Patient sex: F
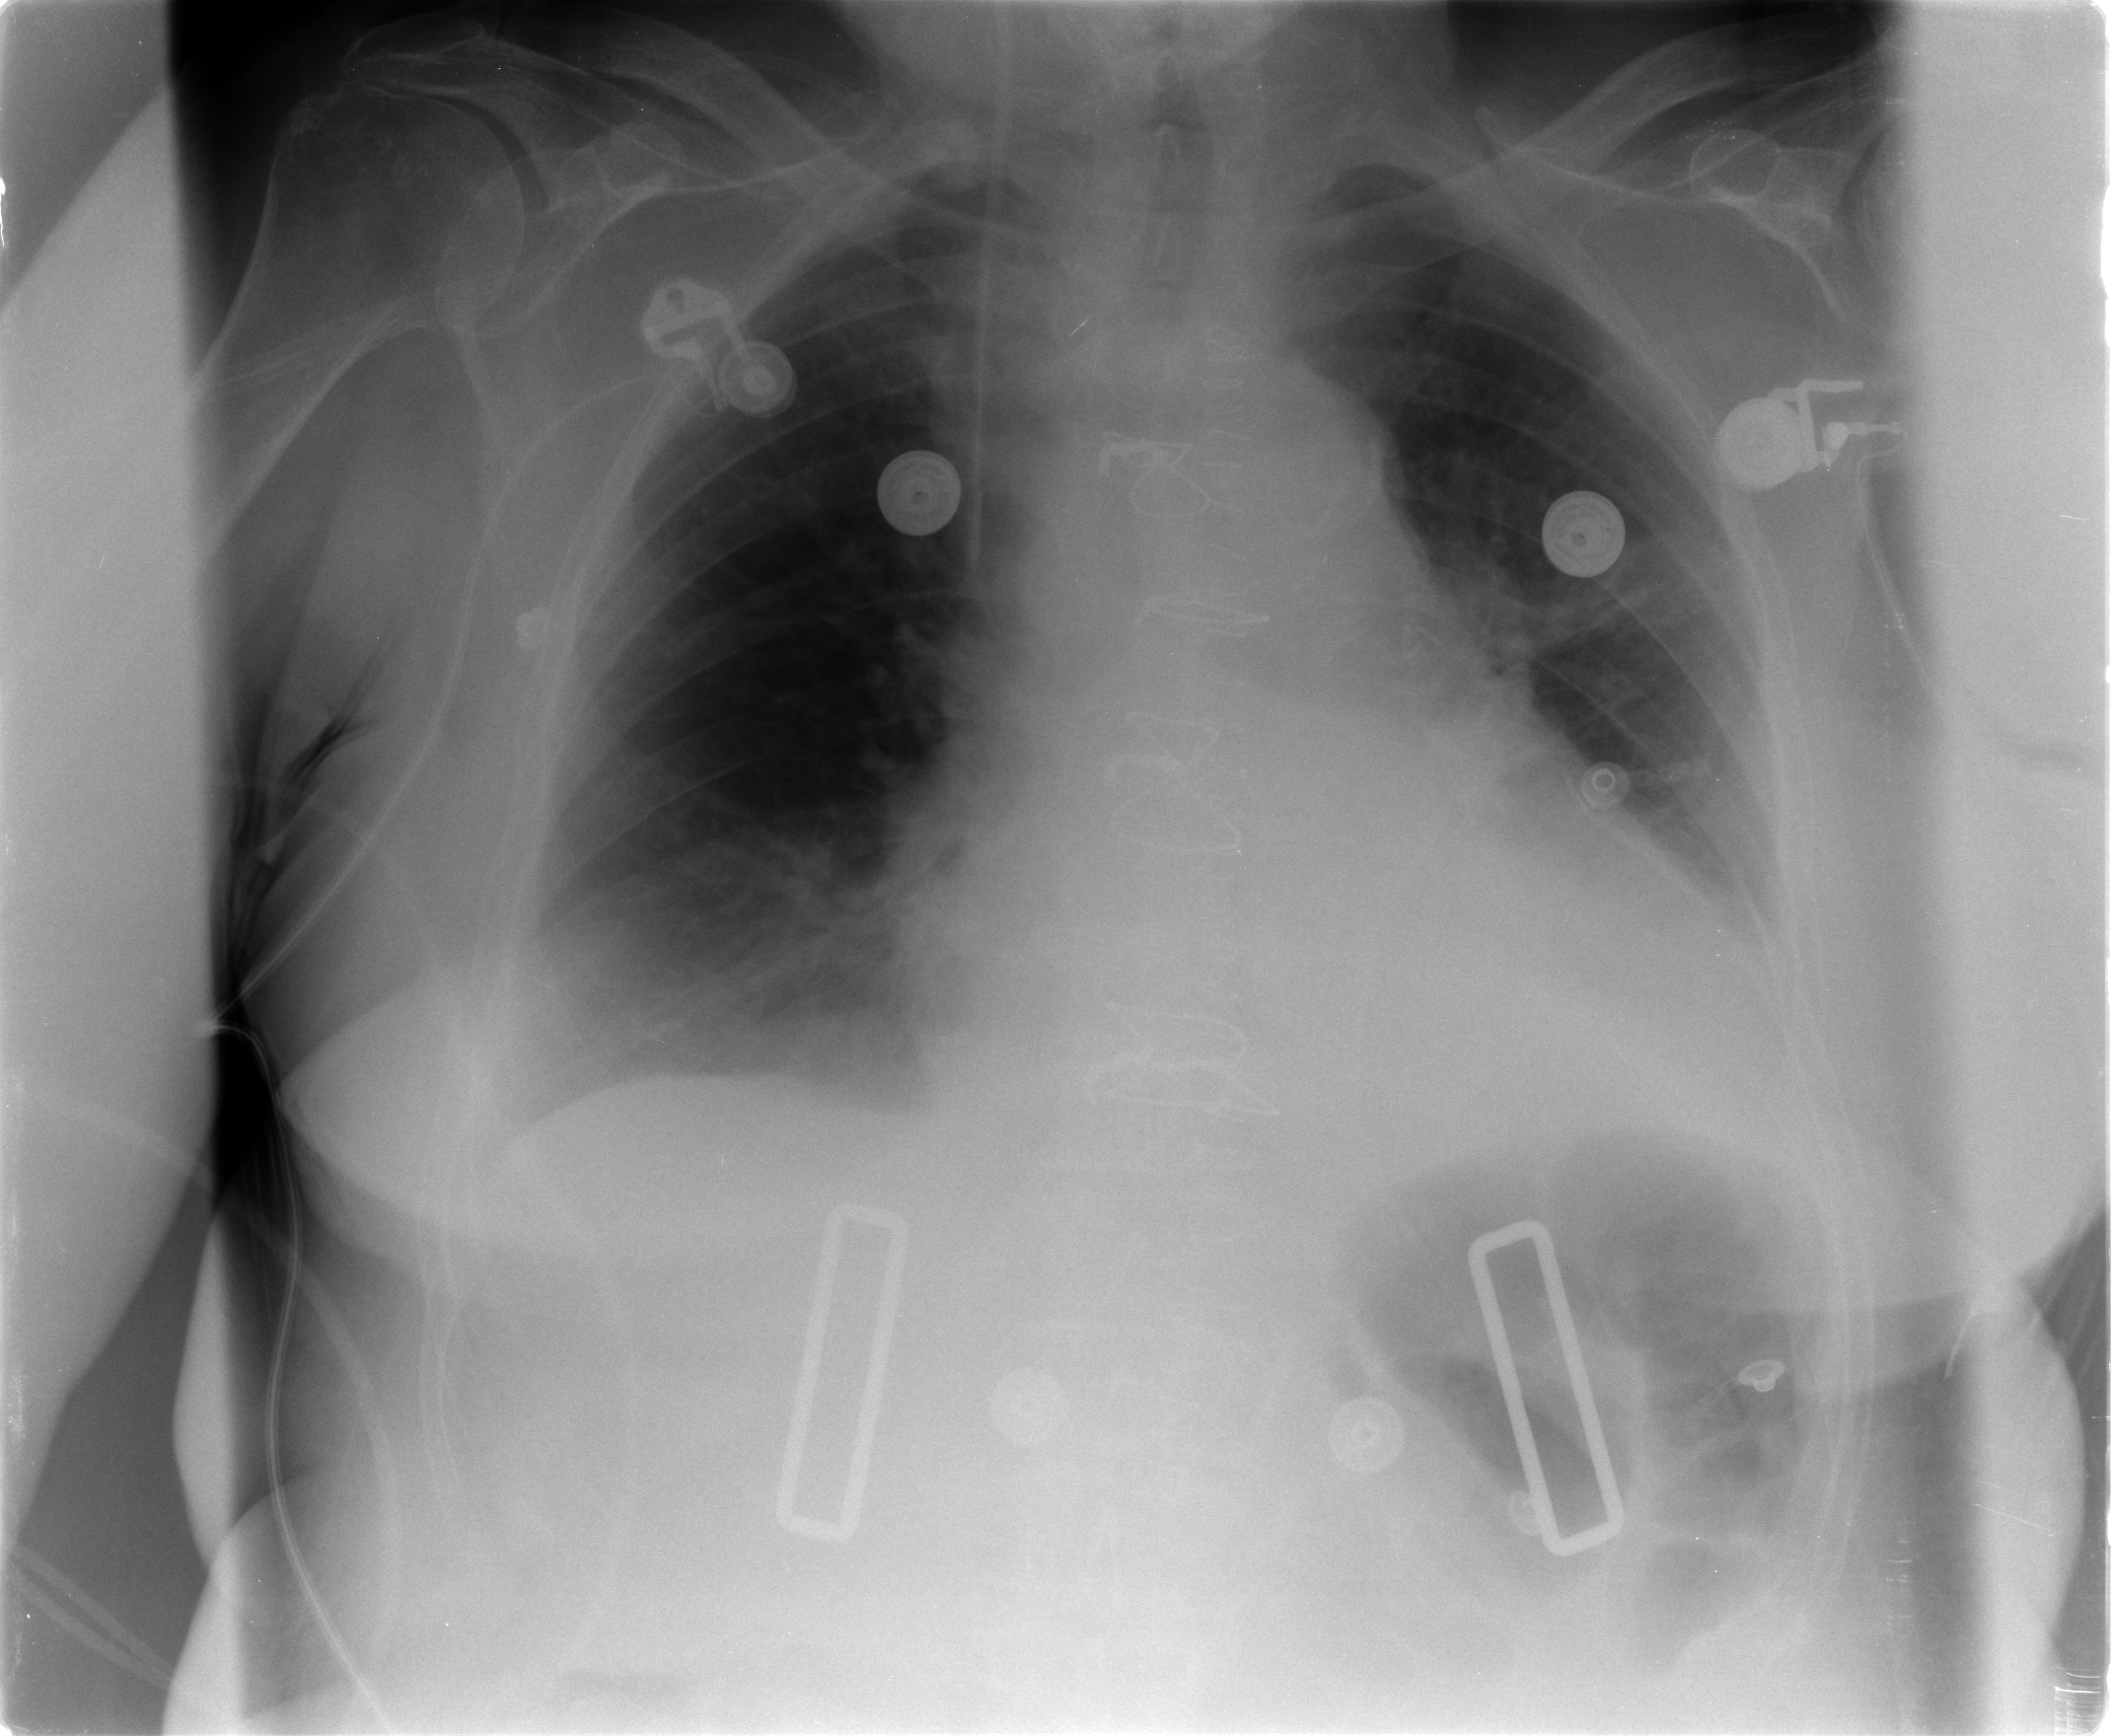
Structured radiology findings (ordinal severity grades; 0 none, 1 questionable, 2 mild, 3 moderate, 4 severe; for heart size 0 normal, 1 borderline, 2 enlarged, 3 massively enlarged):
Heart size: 2
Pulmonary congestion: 0
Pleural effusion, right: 0
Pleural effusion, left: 2
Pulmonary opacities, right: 0
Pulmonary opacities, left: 0
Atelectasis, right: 2
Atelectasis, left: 2